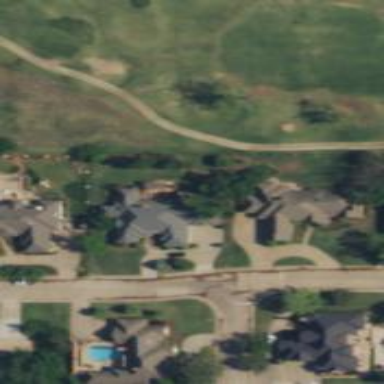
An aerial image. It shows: Service road used as golf cart path.